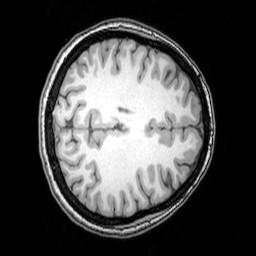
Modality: T1w
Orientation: axial
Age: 25
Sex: female
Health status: healthy
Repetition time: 0.081 s
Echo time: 0.037 s